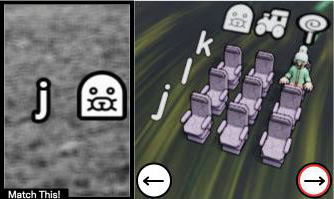
Task: seats
Answer: no